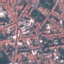
Land use / land cover class: Residential